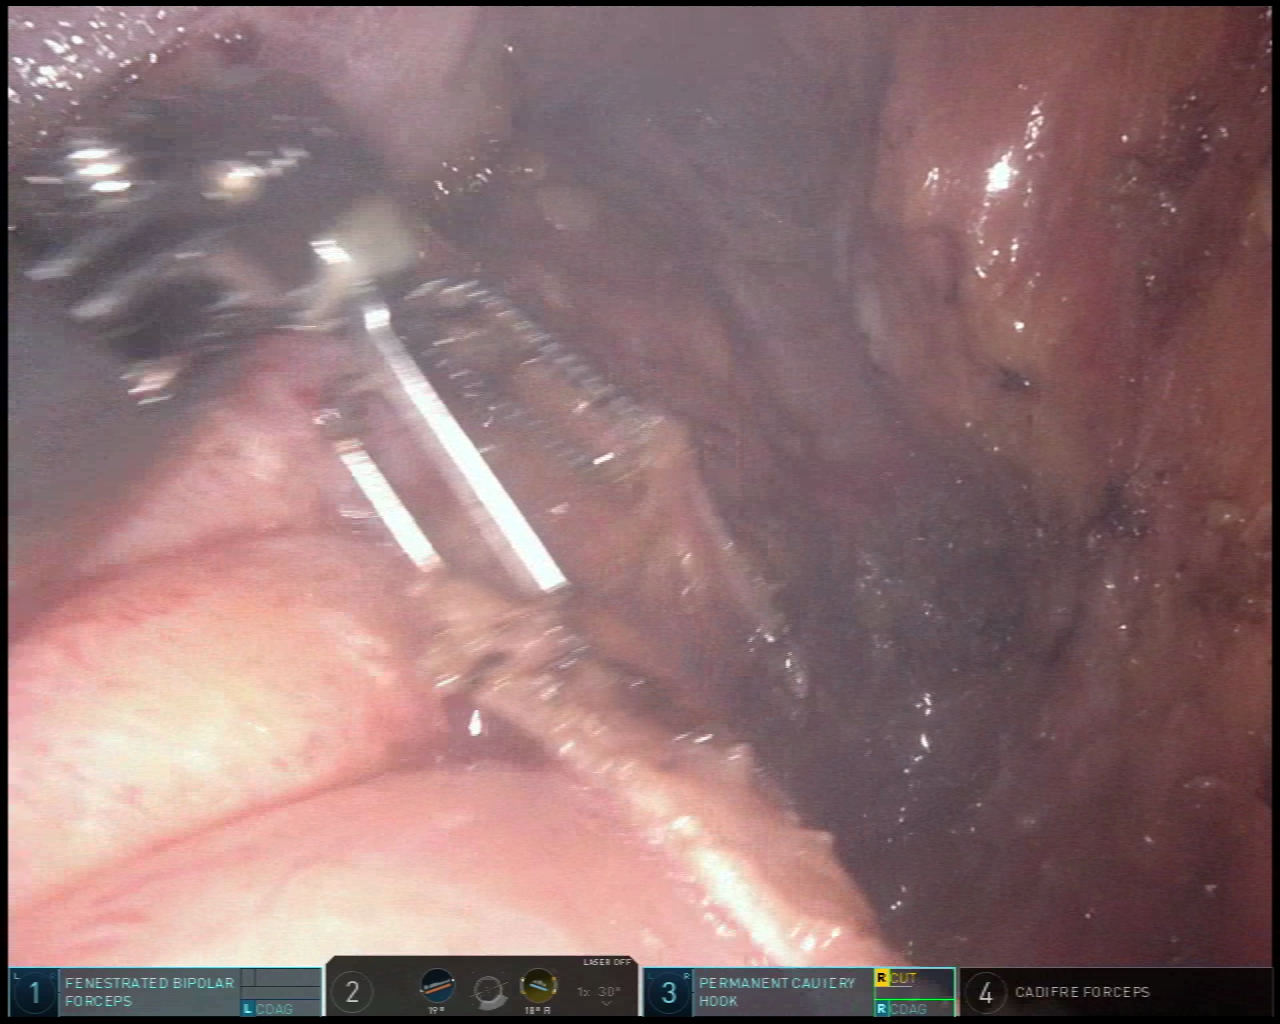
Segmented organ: vesicular_glands
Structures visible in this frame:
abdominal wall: no
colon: no
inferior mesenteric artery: no
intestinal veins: no
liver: no
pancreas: no
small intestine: no
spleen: no
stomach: no
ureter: no
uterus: no
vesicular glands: yes